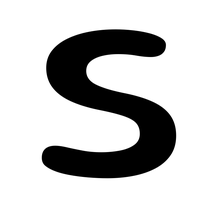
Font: Gluten_Regular